Question: What is the reading of this measurement?
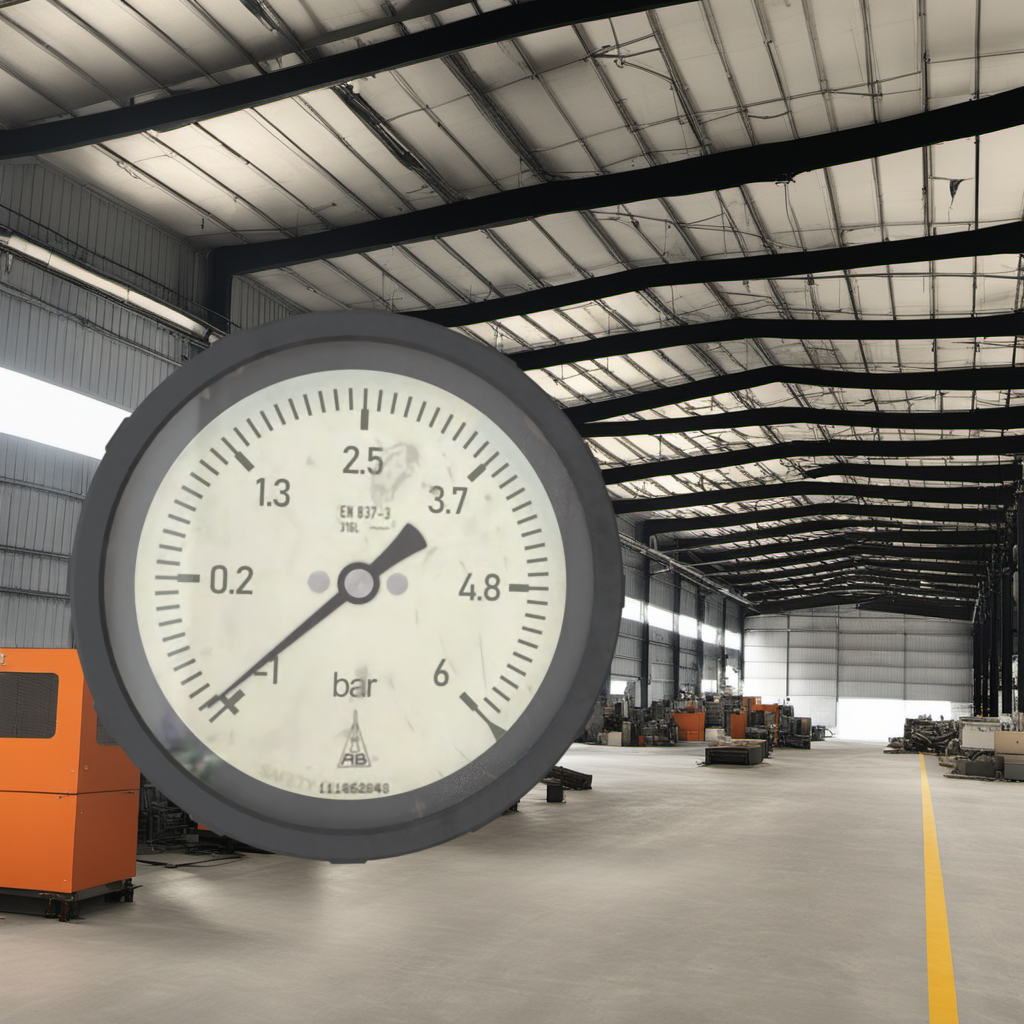
Answer: The result is -0.92
Question: What is the reading range of this measurement?
Answer: The range is from -1 to 6
Question: What is the minimum and maximum reading range of this measurement?
Answer: The minimum value is -1 and the maximum value is 6